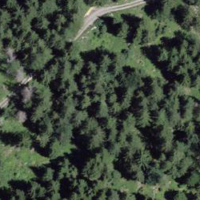
EUNIS habitat code: 43
Species observed at this site:
Lasiommata maera
Boloria titania